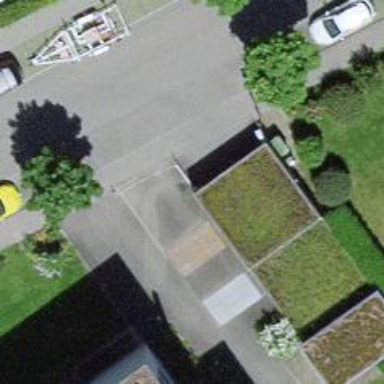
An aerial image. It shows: Parking entrance.